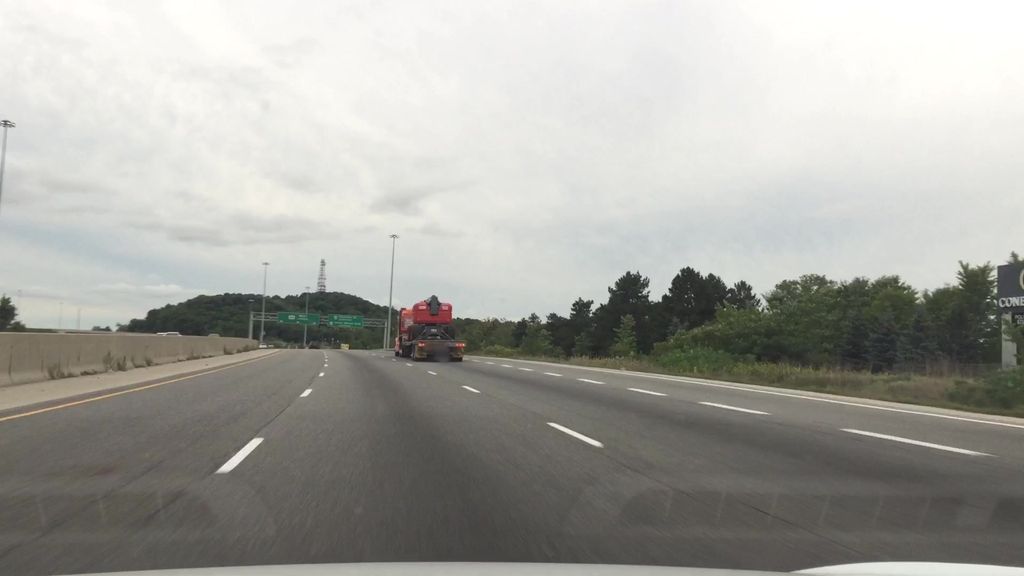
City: kitchener-waterloo